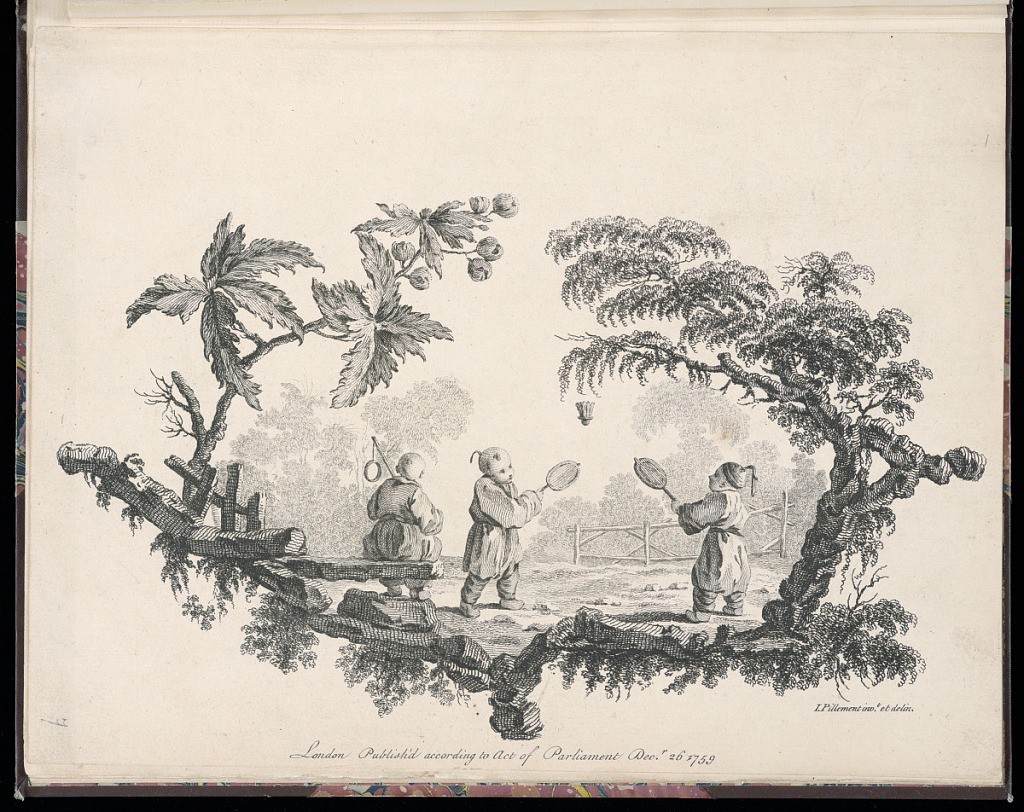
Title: Children Playing Shuttlecock
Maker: Jean-Baptiste Pillement, French, 1728–1808
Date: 1759
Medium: Etching on laid paper
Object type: Print
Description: Print from a series of fourteen chinoiserie vignettes, depicting children playing a variety of games in different landscapes. Three children playing in a chinoiserie-style landscape, framed by trees, foliage and rocks, with a fence in the background. Two children stand facing each other playing shuttlecock. A third child sits, back to the viewer, holding a stick with a ring hanging from the end. The plate is signed